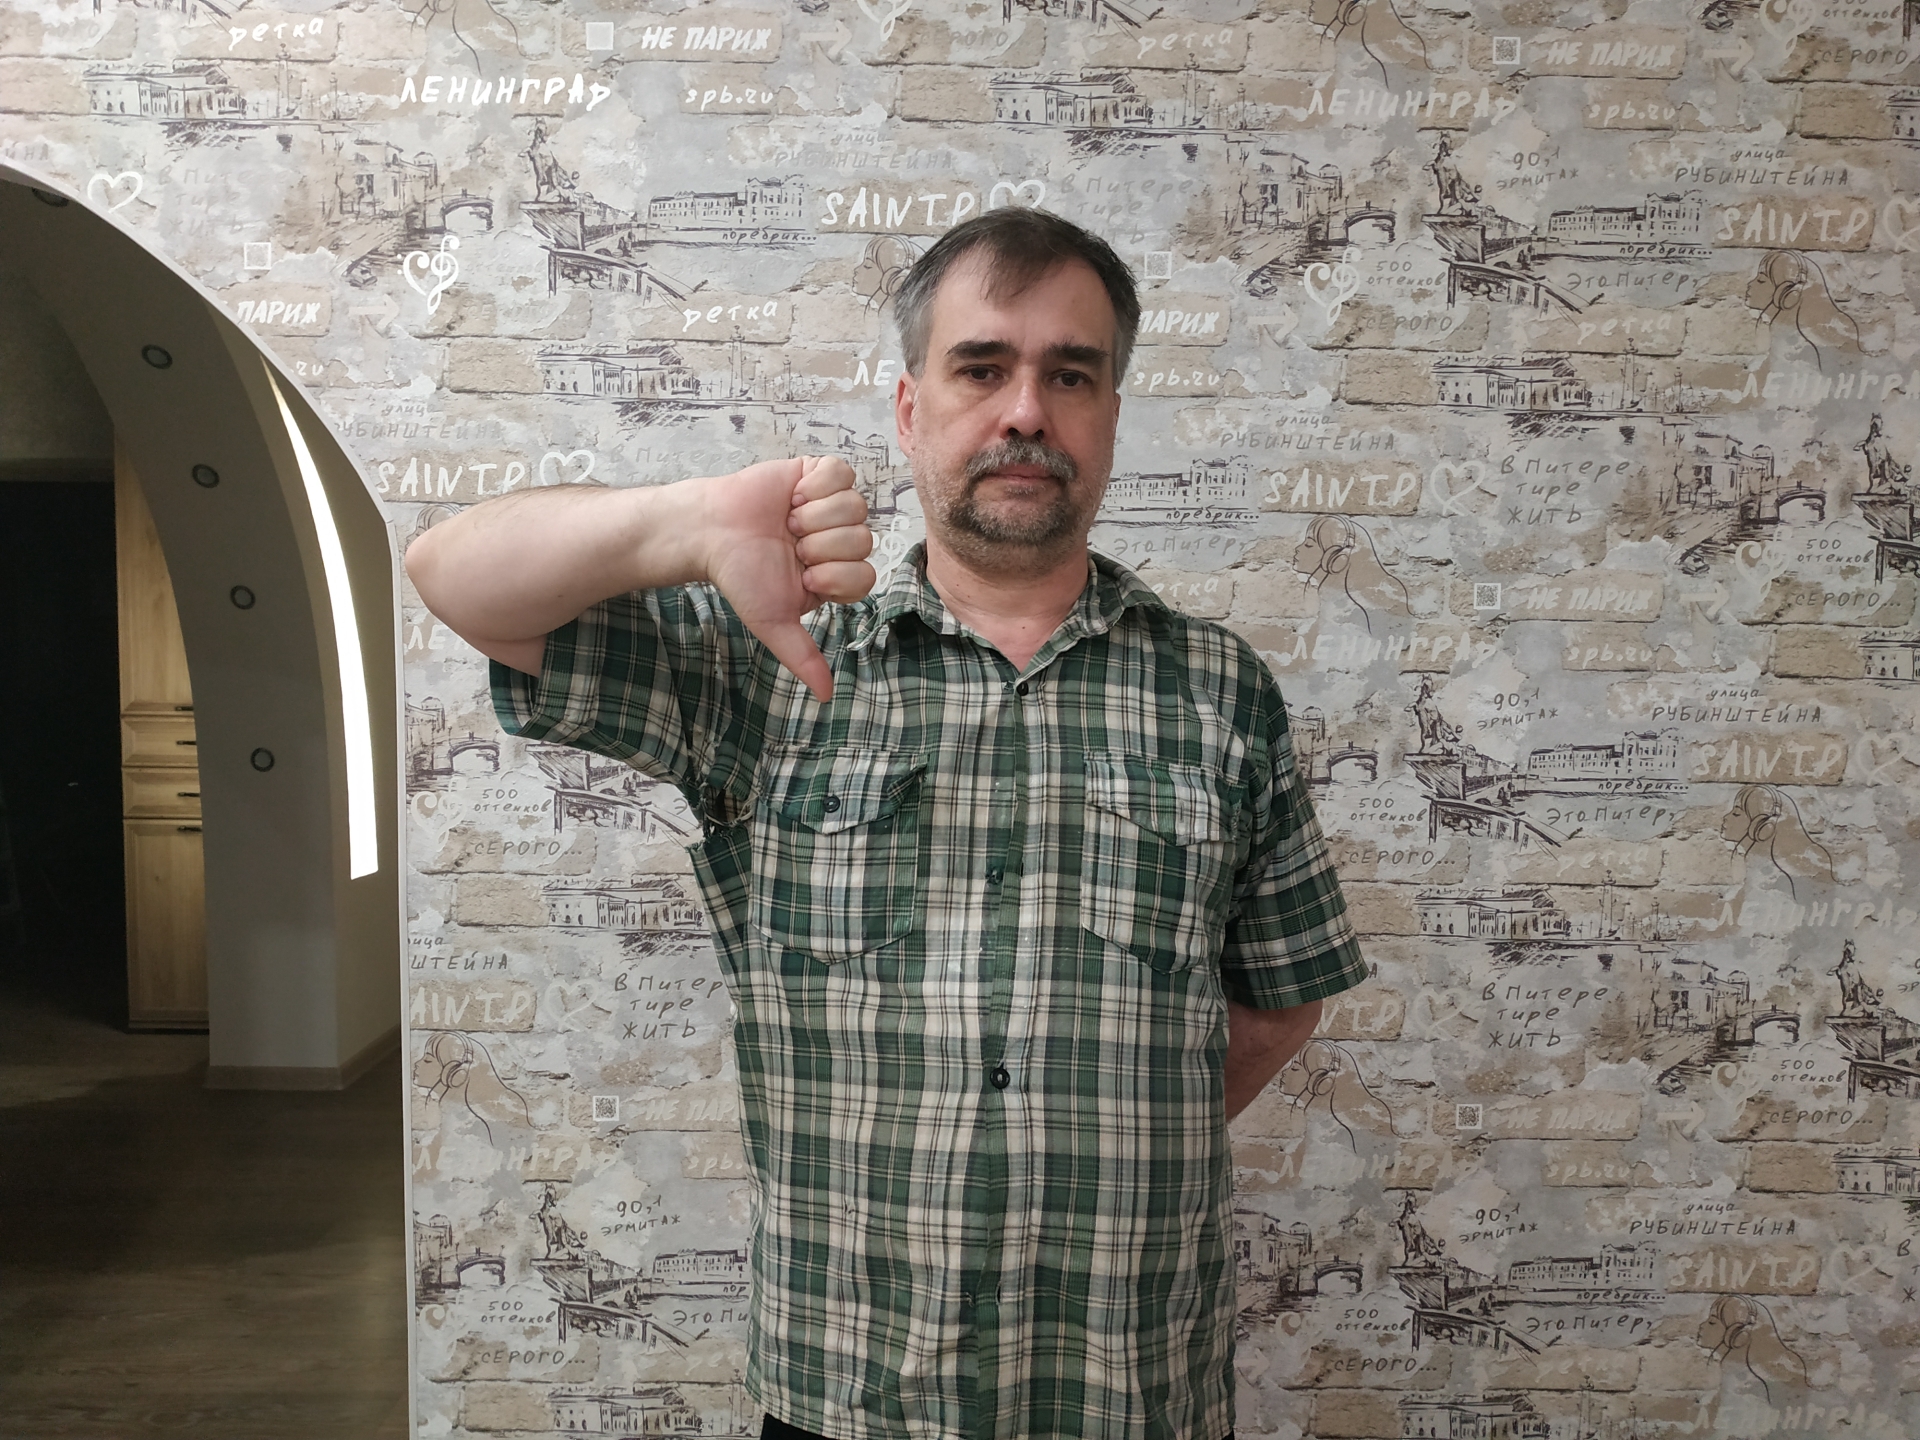
Label: clear